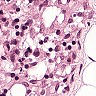
Metastatic tissue present: no